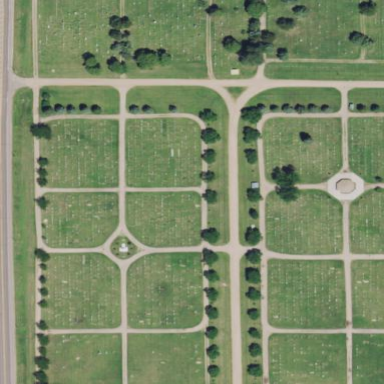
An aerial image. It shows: Cemetery.